Question: I am trying to create a triangle for a website, that maintains 100% width at all times as well as having a repeating background and to overlay a dynamic background. Happy to use any method, so far have tried using SVG with a pattern, with no success.
Also tried border with borderimage, but again with no success.
I should mention this will be overlaying an image, so with a triangular half a rectangle is using the repeating image, the other half needs to be transparent.
Does anyone have any ideas as to how this may be done, or experienced it in the past?
Example:
Those are 1px x 2px black lines in 3px x 3px squares.
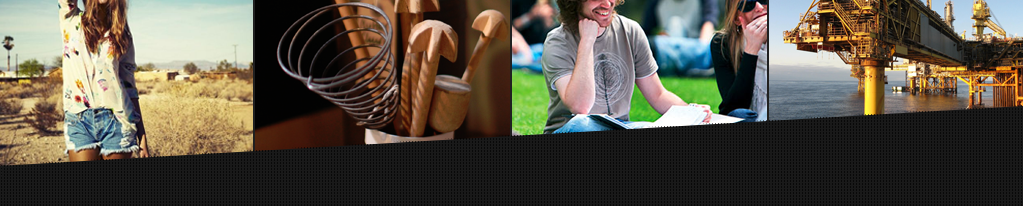
Answer: You can use a rotated container with overflow hidden.
This will allow you to display those images over an other image a gradient or any other non plain background :
<URL>
'''
.wrap {
transform-origin:0 100%;
transform:rotate(-3deg);
overflow:hidden;
width:100%;
padding-right:5%;
}
.images {
transform-origin:inherit;
transform:rotate(3deg);
overflow:hidden;
-webkit-backface-visibility:hidden; /** <-- to prevent diagonal line aliasing in chrome **/
}
img {
float:left;
width:24%;
margin:0 .5%;
}
/** FOR THE DEMO **/
body{background:url('https://farm7.staticflickr.com/<PHONE>9_10721b8017.jpg');background-size:cover;overflow-x:hidden;}
'''
'''
<div class="wrap">
<div class="images">
<img src="http://lorempixel.com/output/people-q-c-300-200-9.jpg" alt="" />
<img src="http://lorempixel.com/output/people-q-c-300-200-3.jpg" alt="" />
<img src="http://lorempixel.com/output/people-q-c-300-200-6.jpg" alt="" />
<img src="http://lorempixel.com/output/people-q-c-300-200-1.jpg" alt=""/>
</div>
</div>
'''